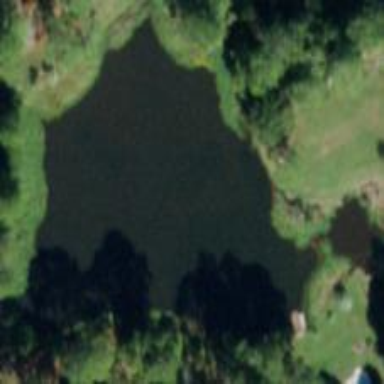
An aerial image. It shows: Lake with natural water.